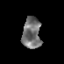
Tissue: prostate
Cell type: T cells
Senescence score: 0.3418
Nuclear area (px): 577
Mean DAPI intensity: 113.282